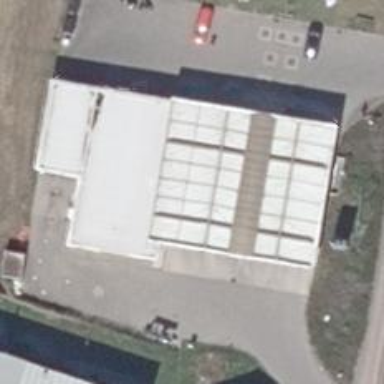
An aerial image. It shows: Fuel station.